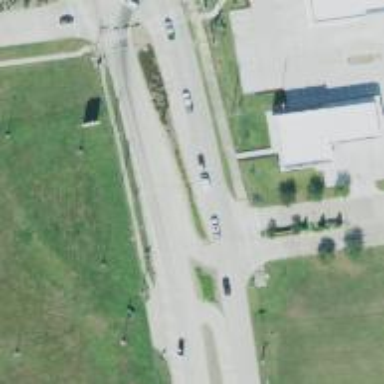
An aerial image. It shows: Secondary link road.